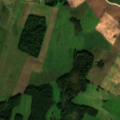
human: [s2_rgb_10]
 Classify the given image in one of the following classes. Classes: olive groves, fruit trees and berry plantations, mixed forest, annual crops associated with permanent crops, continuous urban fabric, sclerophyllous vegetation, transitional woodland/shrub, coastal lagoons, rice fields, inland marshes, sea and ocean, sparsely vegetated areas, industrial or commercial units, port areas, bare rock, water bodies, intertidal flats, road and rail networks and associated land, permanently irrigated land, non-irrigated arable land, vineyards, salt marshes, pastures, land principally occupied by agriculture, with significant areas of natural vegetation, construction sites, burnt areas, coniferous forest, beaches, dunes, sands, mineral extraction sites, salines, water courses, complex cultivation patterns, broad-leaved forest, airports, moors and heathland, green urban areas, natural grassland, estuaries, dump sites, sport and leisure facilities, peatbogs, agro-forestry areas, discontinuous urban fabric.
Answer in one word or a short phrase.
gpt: non-irrigated arable land, pastures, complex cultivation patterns, broad-leaved forest, transitional woodland/shrub, peatbogs